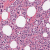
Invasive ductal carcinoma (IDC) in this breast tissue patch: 1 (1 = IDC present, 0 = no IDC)